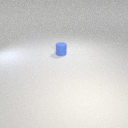
small blue rubber cylinder